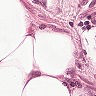
Metastatic tissue present: no